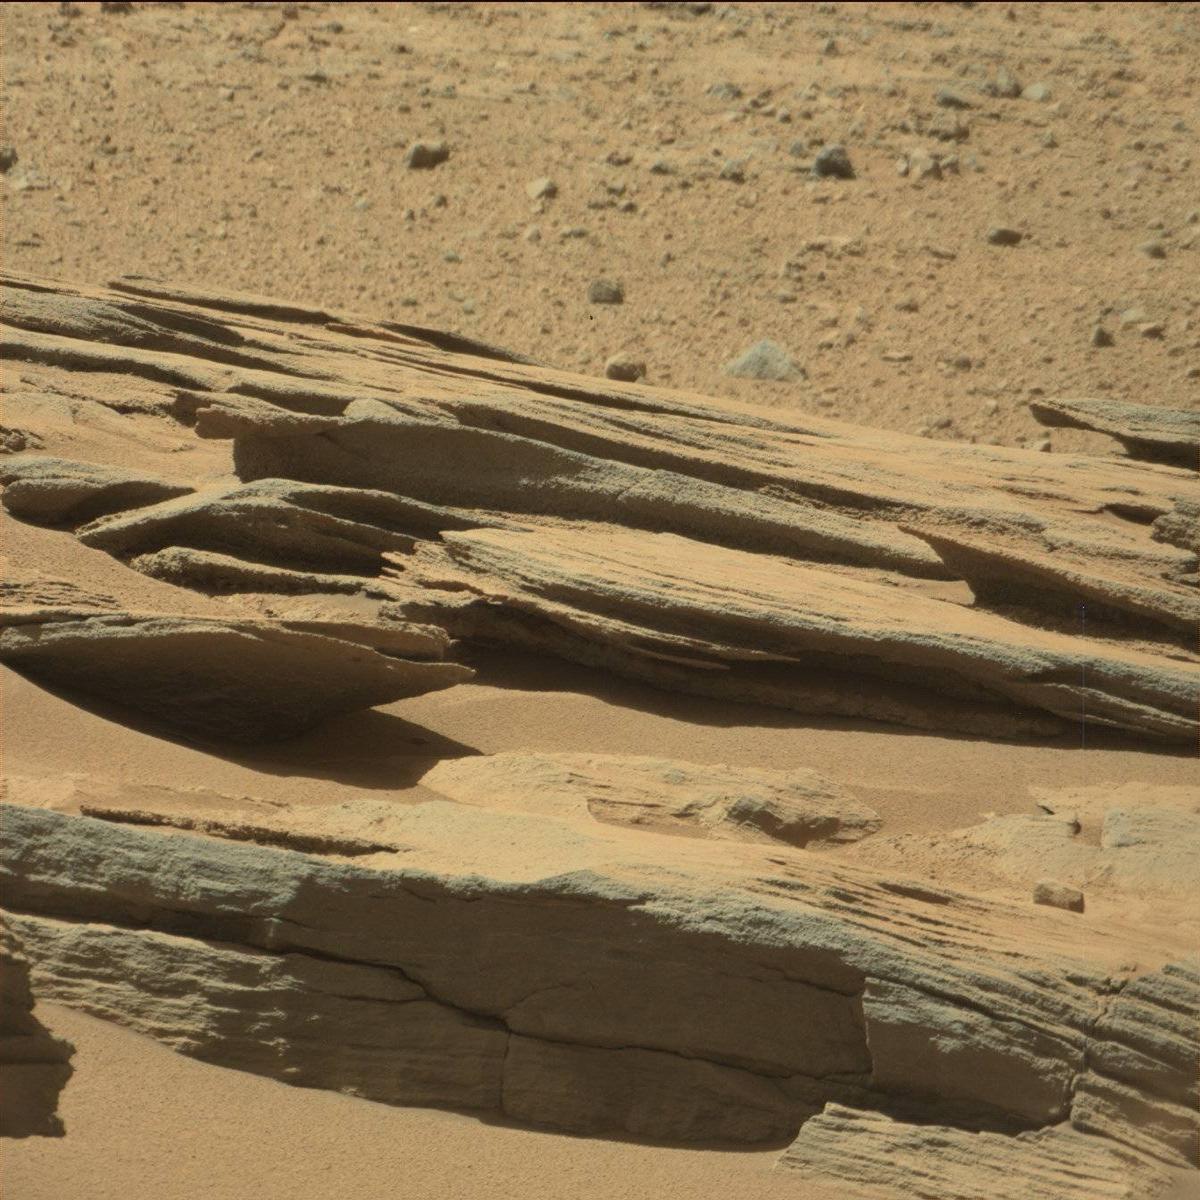
Terrain classes present: Bedrock, Rock, Sand / Soil